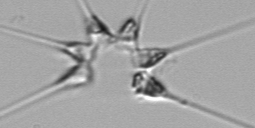
Label: Asterionellopsis_glacialis